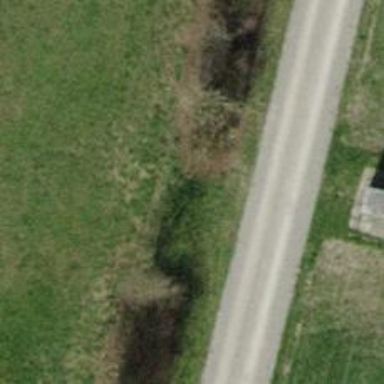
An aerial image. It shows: Hedge barrier.